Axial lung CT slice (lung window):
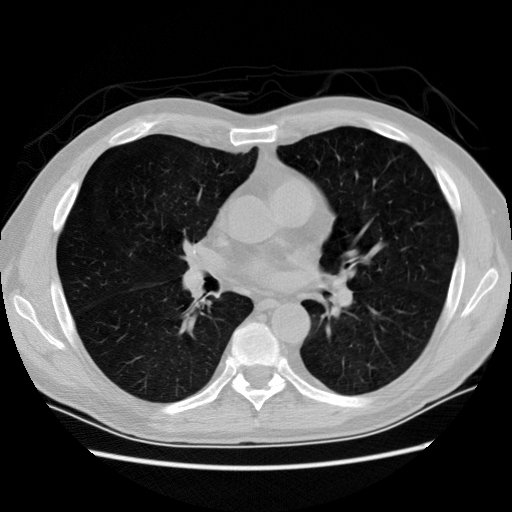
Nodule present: no